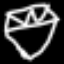
Label: diamond